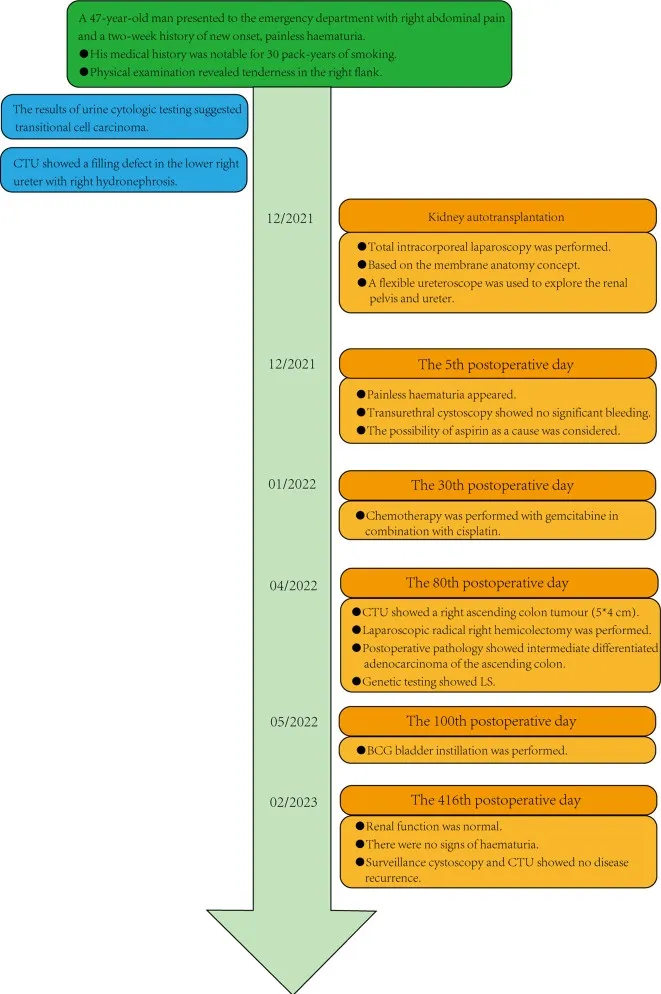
Patient timeline. CTU, computed tomography urography; LS, Lynch syndrome; BCG, Bacillus Calmette-Guerin.
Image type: chart (chart)